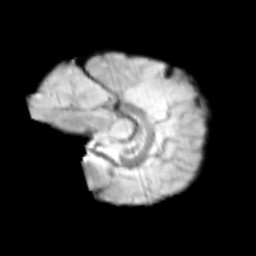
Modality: T2w
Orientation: sagittal
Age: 9
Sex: male
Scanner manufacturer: siemens
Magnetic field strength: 3 T
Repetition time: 3.8 s
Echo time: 0.07 s